【题型】解答题　【知识点】向量　【难度】easy
家有重物，爸、妈、孩三人合力拉抬，用力依次为$\vec{f_1},\vec{f_2},\vec{f_3}$，三个力的方向两两成$60^\circ$角，大小依次为 3，2，1，在这三个力的共同拉抬下，重物恰好被沿竖直方向抬离地面。

（1）求物重；
（2）求孩子用力方向与竖直方向所成的角。
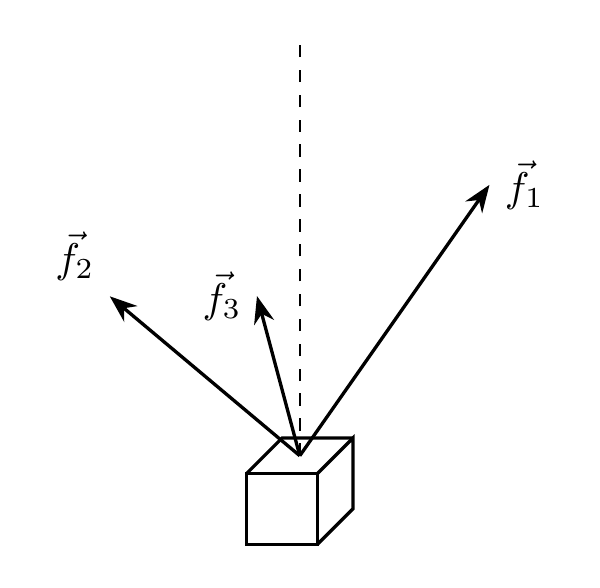
【解答】
\textbf{【答案】} （1）$\boldsymbol{5}$；（2）$\boldsymbol{\arccos\frac{7}{10}}$。

\vspace{1em}
\textbf{【知识点】} 力的合成

\vspace{1em}
\textbf{【分析】}
（1）根据$\vec{f_{\text{合}}} = \vec{f_1} + \vec{f_2} + \vec{f_3}$得到$|\vec{f_{\text{合}}}|^2 = |\vec{f_1} + \vec{f_2} + \vec{f_3}|^2$，然后根据向量的数量积运算求解出结果；
（2）根据$\cos\theta = \frac{\vec{f_3} \cdot \vec{f_{\text{合}}}}{|\vec{f_3}||\vec{f_{\text{合}}}|}$结合（1）的结果可求解出所成角的余弦值，则孩子用力方向与竖直方向所成角可求。

\vspace{1em}
\textbf{【详解】}
（1）因为$\vec{f_{\text{合}}} = \vec{f_1} + \vec{f_2} + \vec{f_3}$，所以
\[
|\vec{f_{\text{合}}}|^2 = |\vec{f_1} + \vec{f_2} + \vec{f_3}|^2 = |\vec{f_1}|^2 + |\vec{f_2}|^2 + |\vec{f_3}|^2 + 2\vec{f_1} \cdot \vec{f_2} + 2\vec{f_1} \cdot \vec{f_3} + 2\vec{f_2} \cdot \vec{f_3},
\]
所以
\[
|\vec{f_{\text{合}}}|^2 = 9 + 4 + 1 + 2 \cdot 3 \cdot 2 \cdot \frac{1}{2} + 2 \cdot 3 \cdot 1 \cdot \frac{1}{2} + 2 \cdot 2 \cdot 1 \cdot \frac{1}{2} = 25,
\]
所以物重$W = |\vec{f_{\text{合}}}| = 5$；

（2）设所求角为$\theta$，则
\[
\cos\theta = \frac{\vec{f_3} \cdot \vec{f_{\text{合}}}}{|\vec{f_3}||\vec{f_{\text{合}}}|} = \frac{\vec{f_3} \cdot (\vec{f_1} + \vec{f_2} + \vec{f_3})}{|\vec{f_3}||\vec{f_{\text{合}}}|} = \frac{3 \cdot 1 \cdot \frac{1}{2} + 2 \cdot 1 \cdot \frac{1}{2} + 1}{1 \times 5} = \frac{7}{10},
\]
则孩子用力方向与竖直方向所成的较小角为$\arccos\frac{7}{10}$。